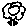
Label: flower